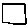
Label: square